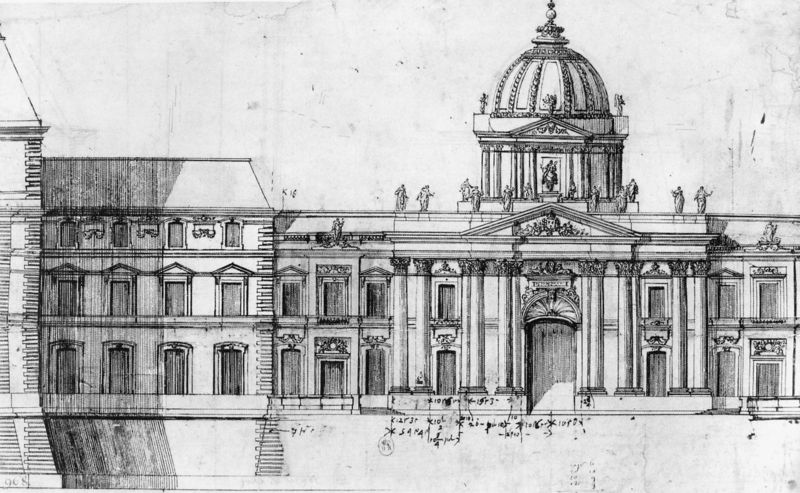
Titel: Louvre Fassadenentwurf, Mansart, zweites Projekt
Künstler: Francois Mansart
Institution: Paris, Bibliothèque Nationale
Schlagwörter: schatten, weiß, menschen, fenster, schwarz, skizze, säule, säulen, tür, zeichnung, dach, gebäude, haus, schloss, leute, architektur, barock, kirche, figur, turm, skulptur, statue, schrift, ansicht, fassade, türen, mauer, figuren, kuppel, treppe, ornamente, vasen, tor, eingang, antike, palast, torbogen, dom, druck, schnitt, kuppe, schraffur, kugel, kathedrale, portal, skulpturen, statuen, portikus, fresken, frontansicht, etagen, plan, muschel, fresko, korinthisch, klassik, kapitel, aufriss, attika, fundament, maße, fassadenriss, figuen, ei